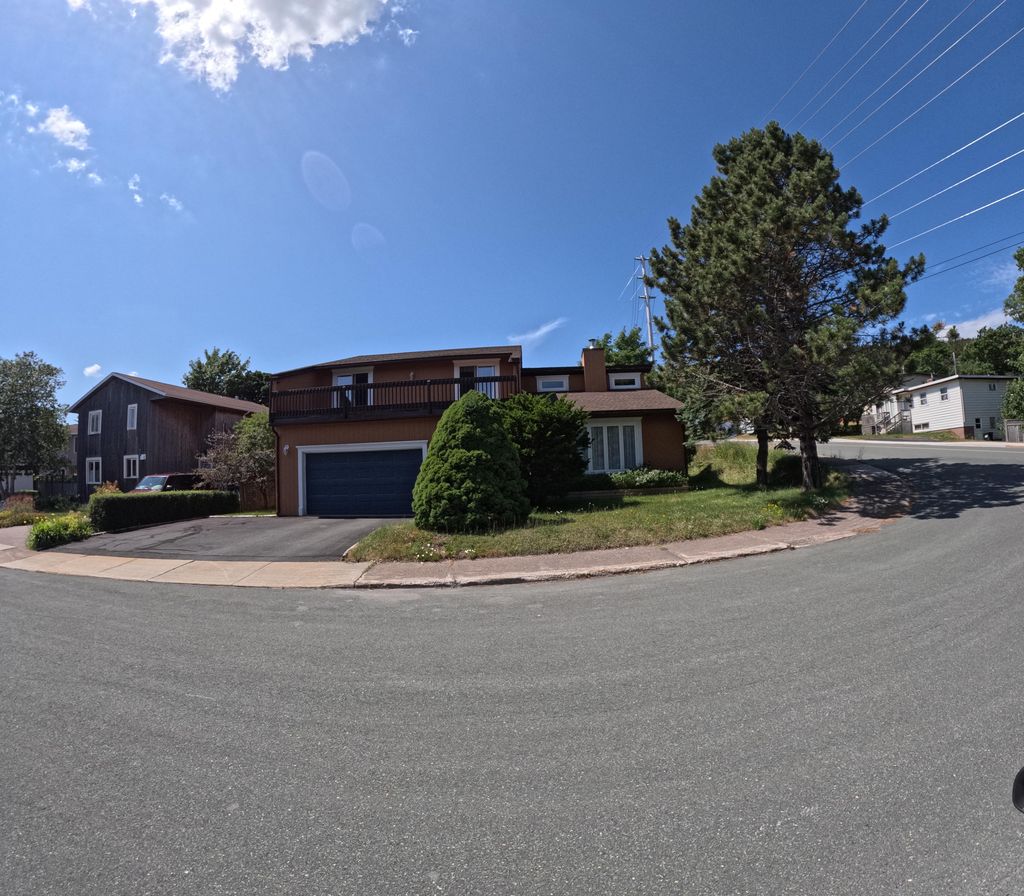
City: st_johns